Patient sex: F
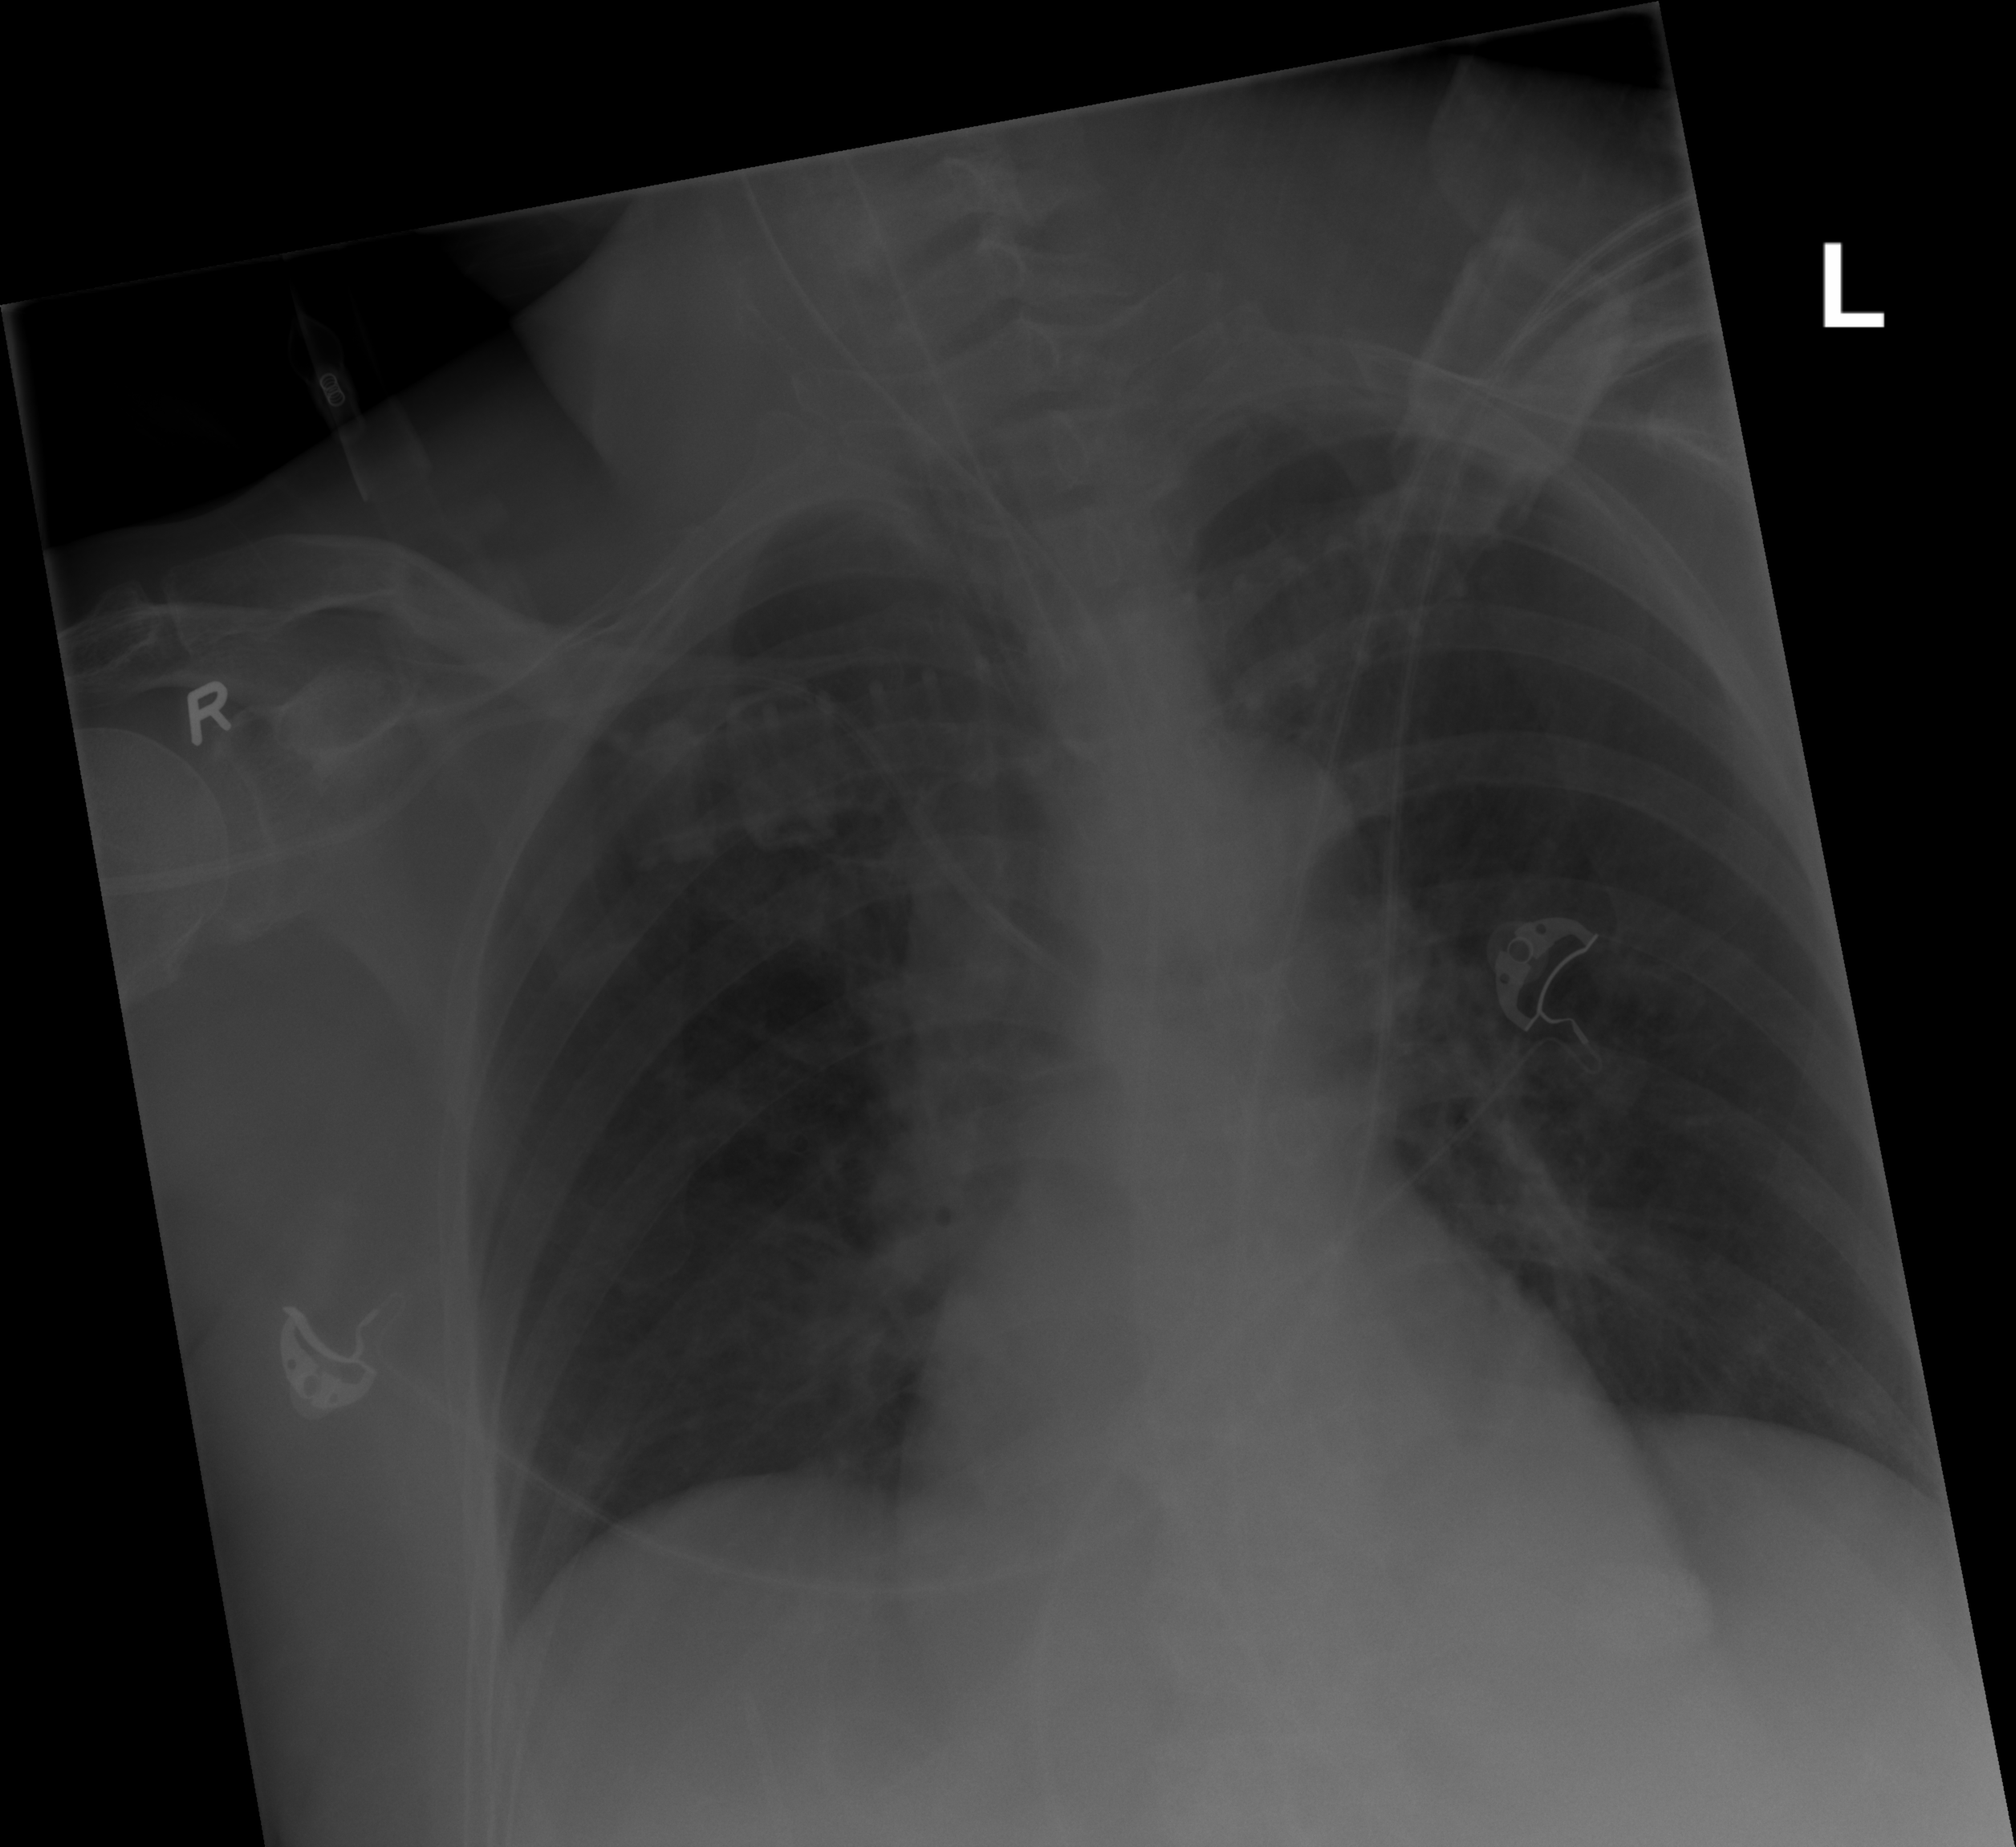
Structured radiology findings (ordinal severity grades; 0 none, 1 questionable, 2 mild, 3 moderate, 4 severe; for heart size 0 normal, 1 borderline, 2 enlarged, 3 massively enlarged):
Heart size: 0
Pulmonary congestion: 2
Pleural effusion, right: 0
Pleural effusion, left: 0
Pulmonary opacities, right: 0
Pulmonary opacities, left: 0
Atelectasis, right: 0
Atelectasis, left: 0